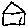
Label: house